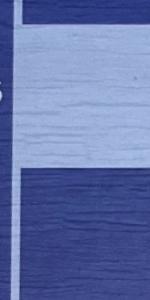
Label: Empty